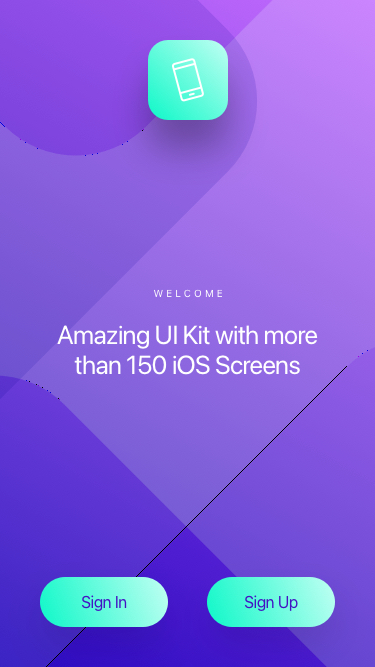
Text in this UI design:
Sign In
Sign Up
Amazing UI Kit with more than 150 iOS Screens
WELCOME